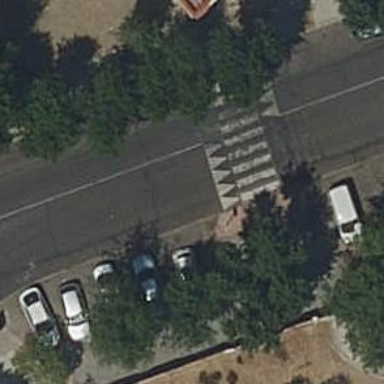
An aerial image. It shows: Pedestrian crossing with zebra markings on the footway.